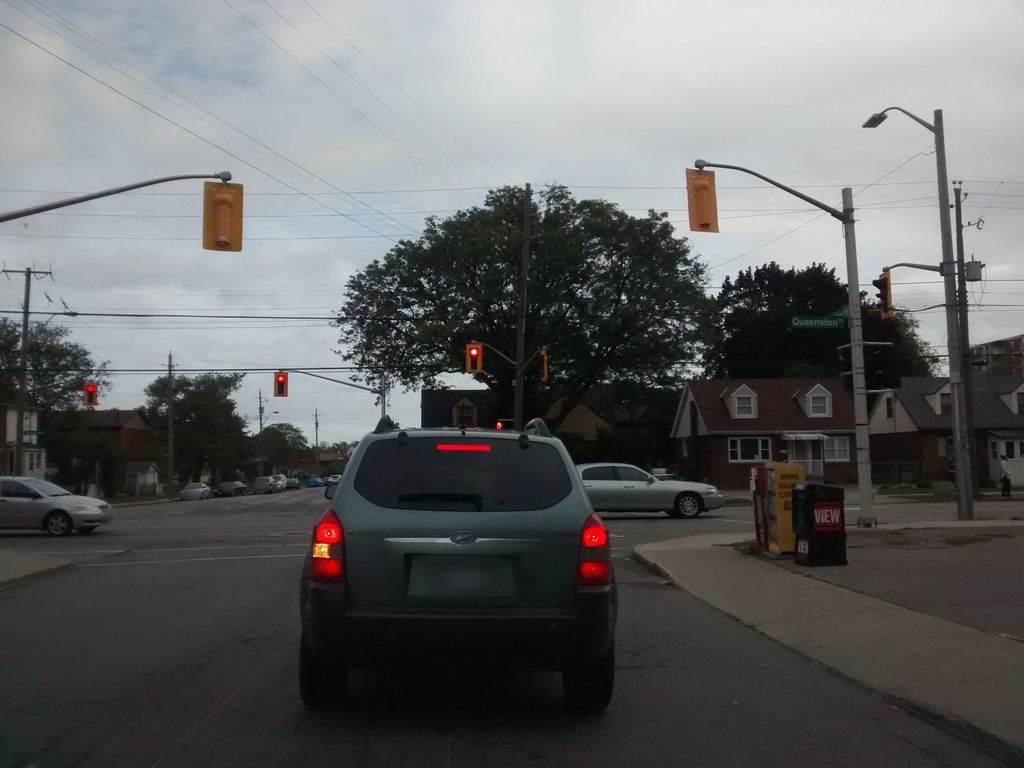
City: hamilton